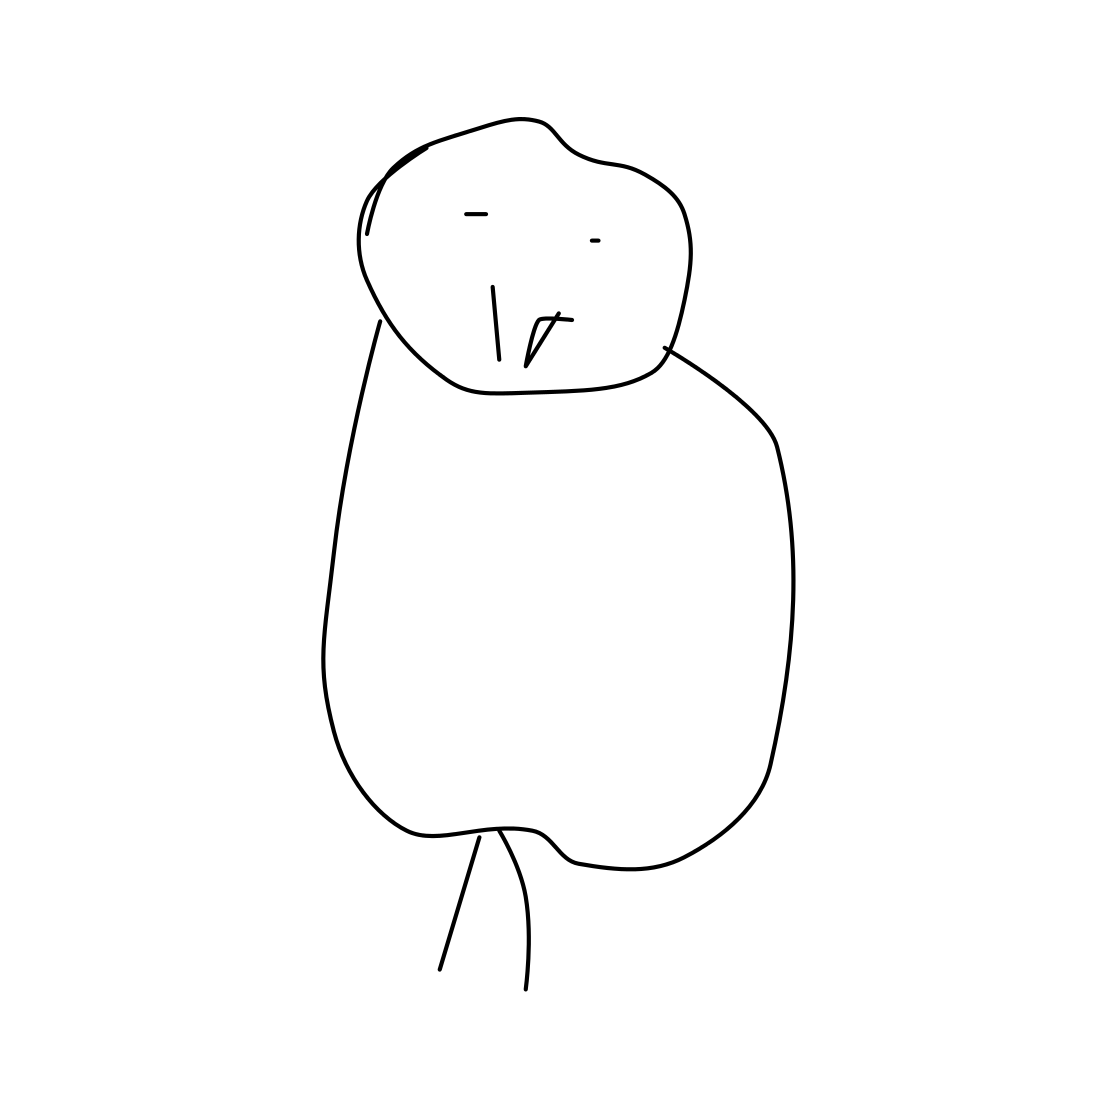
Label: owl